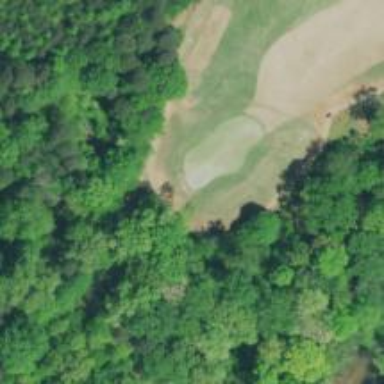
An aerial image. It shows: Golf cartpath that is also road path.